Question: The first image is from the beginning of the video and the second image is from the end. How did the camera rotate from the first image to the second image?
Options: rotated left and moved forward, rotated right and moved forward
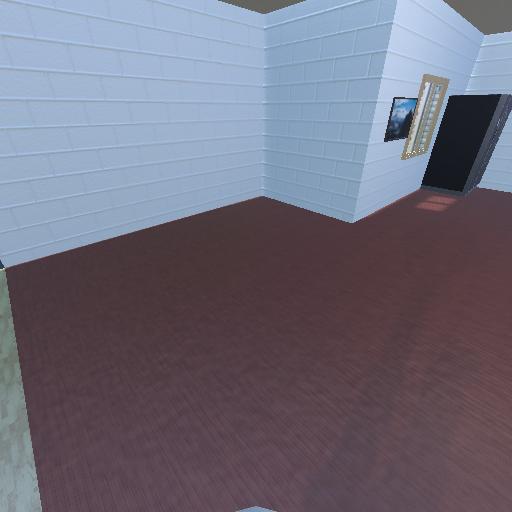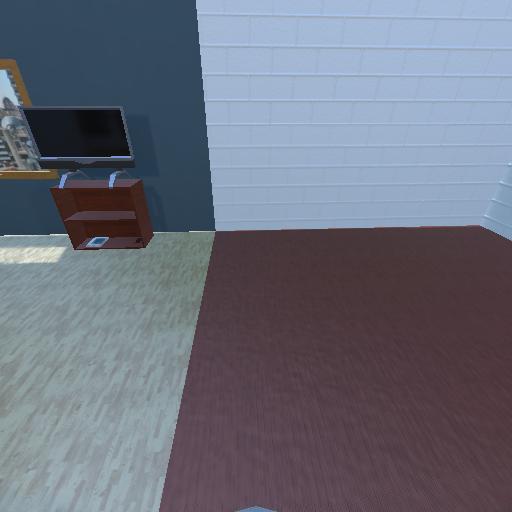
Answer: rotated left and moved forward